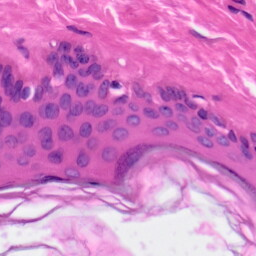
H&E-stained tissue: Skin